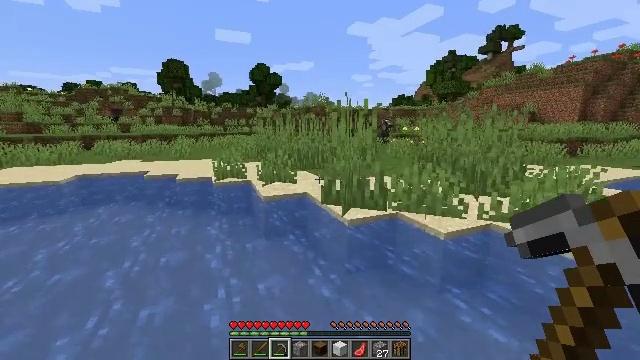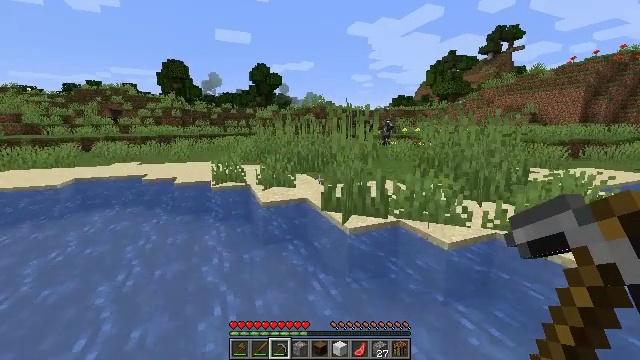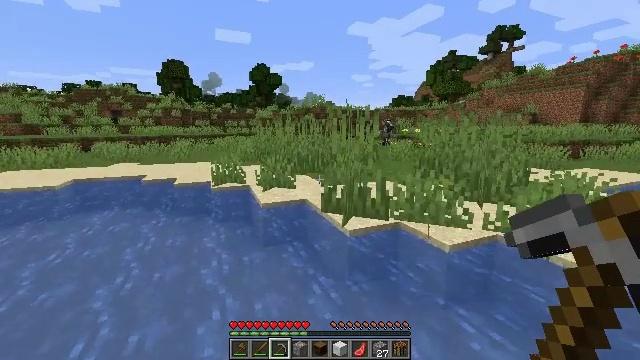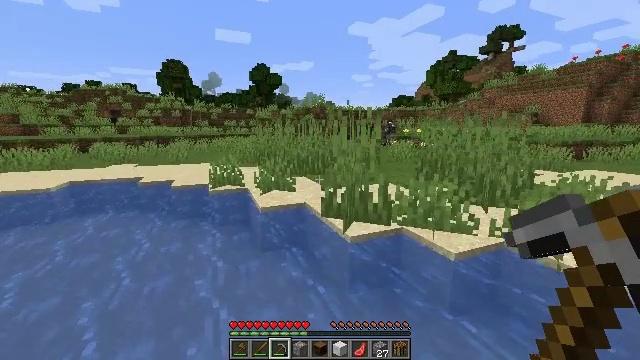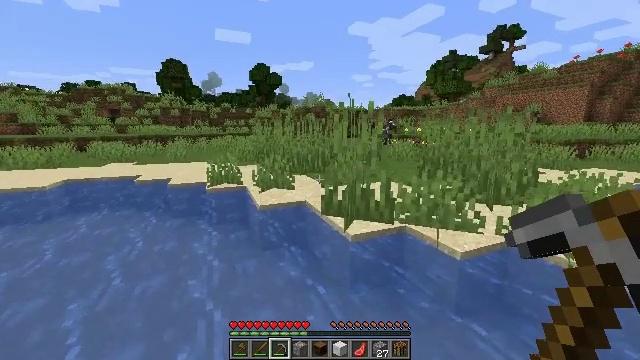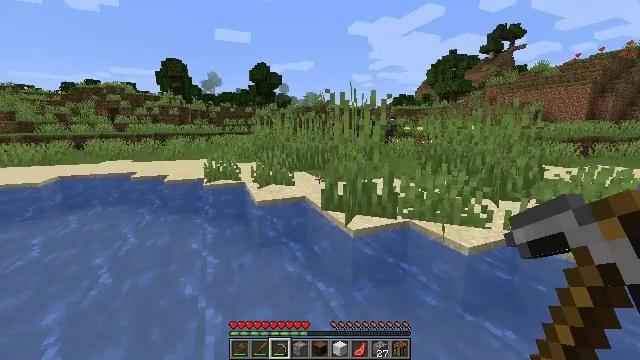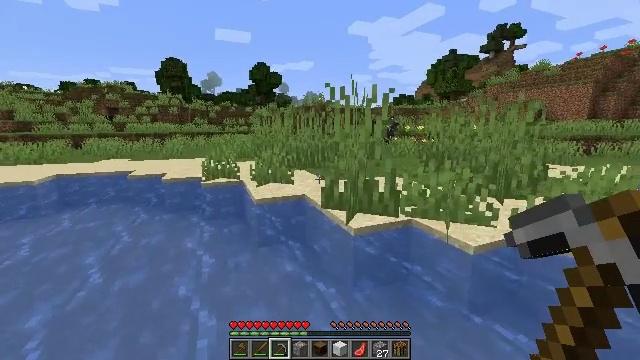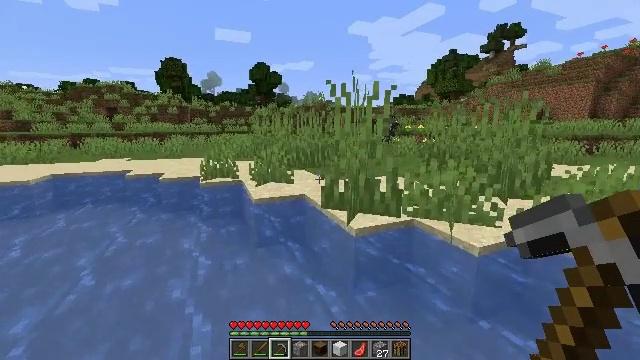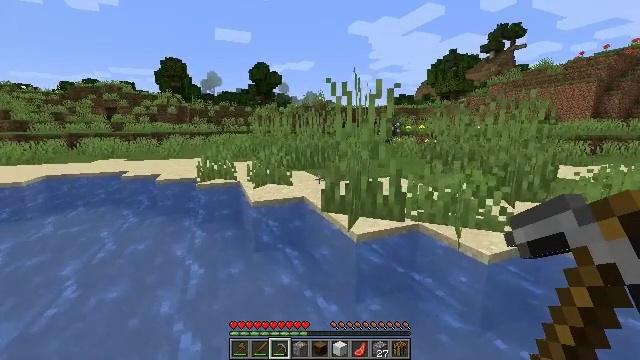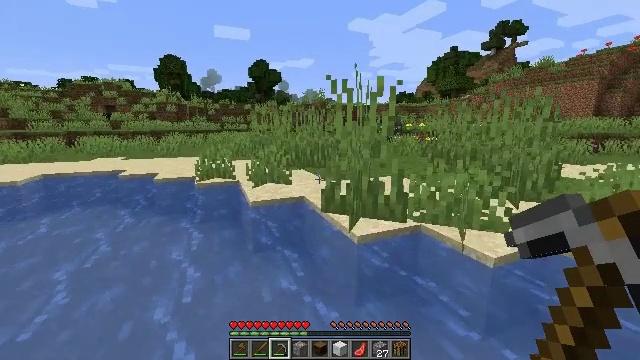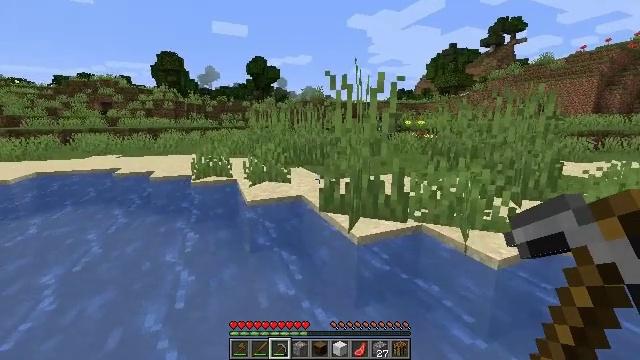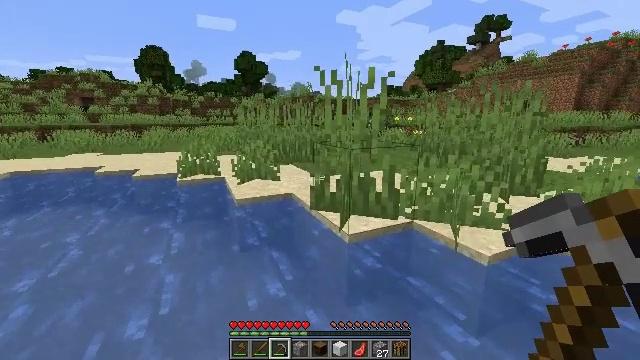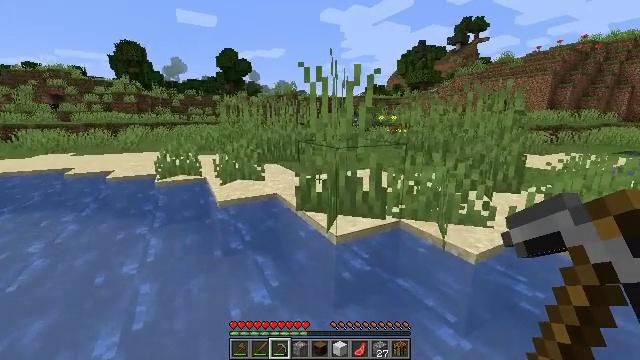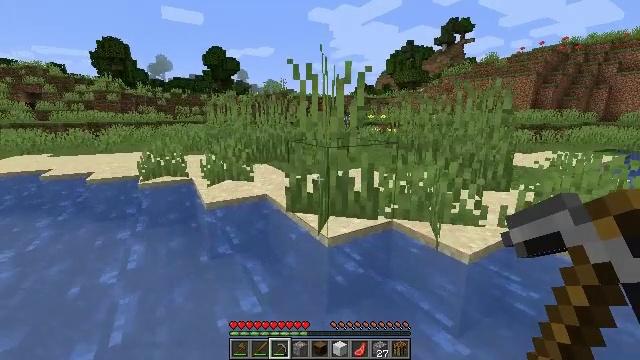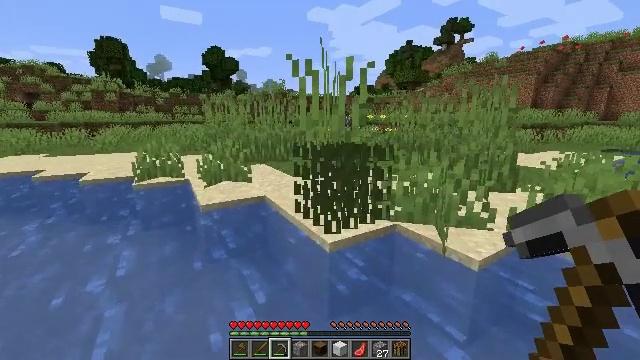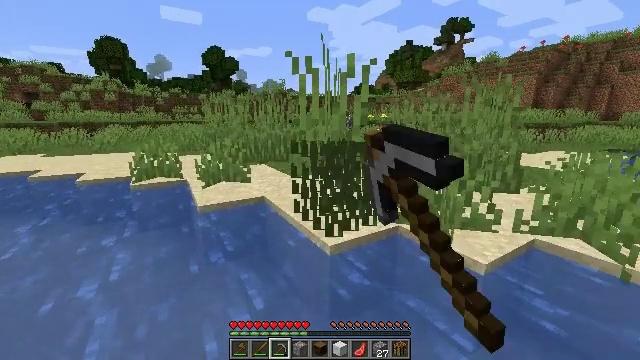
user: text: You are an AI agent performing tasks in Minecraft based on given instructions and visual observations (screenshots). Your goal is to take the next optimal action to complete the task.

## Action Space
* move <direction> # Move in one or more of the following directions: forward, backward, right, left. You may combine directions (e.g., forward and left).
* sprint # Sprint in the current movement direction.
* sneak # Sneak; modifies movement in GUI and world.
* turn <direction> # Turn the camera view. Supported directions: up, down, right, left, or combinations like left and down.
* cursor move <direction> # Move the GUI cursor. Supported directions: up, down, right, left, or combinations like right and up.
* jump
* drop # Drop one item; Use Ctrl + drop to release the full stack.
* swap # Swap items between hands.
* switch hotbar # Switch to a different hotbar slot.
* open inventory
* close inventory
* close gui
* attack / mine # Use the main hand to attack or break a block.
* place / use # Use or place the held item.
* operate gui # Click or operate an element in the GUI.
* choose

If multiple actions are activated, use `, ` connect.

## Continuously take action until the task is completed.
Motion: motion action
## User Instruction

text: Clear away tall grass.
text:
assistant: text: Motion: move forward, jump
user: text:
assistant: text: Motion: move forward, jump
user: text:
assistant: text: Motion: move forward, jump
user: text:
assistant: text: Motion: move forward, jump
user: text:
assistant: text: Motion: move forward, jump
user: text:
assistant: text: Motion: move forward, jump
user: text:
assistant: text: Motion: move forward, jump
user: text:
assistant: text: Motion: move forward, jump
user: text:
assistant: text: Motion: move forward
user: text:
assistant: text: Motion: move forward
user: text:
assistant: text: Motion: move forward, turn right
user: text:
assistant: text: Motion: move forward, turn right
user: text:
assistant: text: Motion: move forward, turn right
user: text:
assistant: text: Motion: move forward, attack / mine
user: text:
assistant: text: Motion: move forward, attack / mine
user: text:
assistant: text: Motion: move forward, attack / mine
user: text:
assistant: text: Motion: move forward, attack / mine
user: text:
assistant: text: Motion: move forward
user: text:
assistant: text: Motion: attack / mine